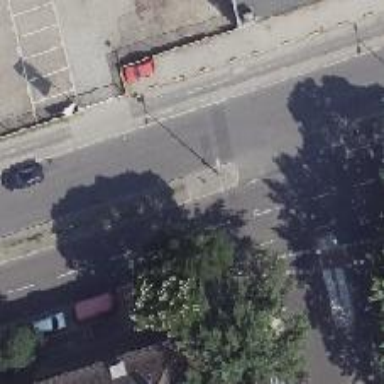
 there is lane designated for parking with sett surface."